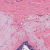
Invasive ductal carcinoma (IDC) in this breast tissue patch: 0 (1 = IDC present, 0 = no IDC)